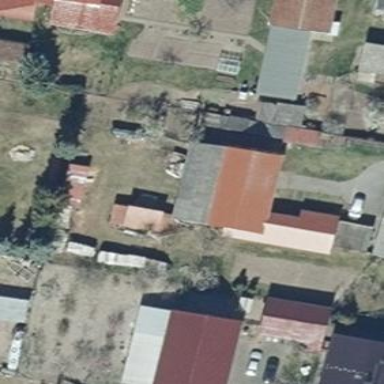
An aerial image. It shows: Building with gabled roof oriented along its structure. The roof is painted red.